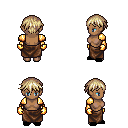
a pixel art fantasy rpg character, female body template, human, dark skin, gold arm armor, robe skirt, white blonde short bangs hairstyle, gold gloves, black slippers, four views (front, back, left, right), 2x2 character sprite sheet, small pixel art, hard edges, no anti-aliasing